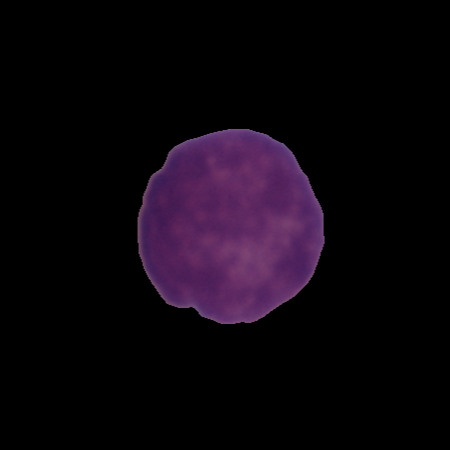
Label: healthy